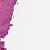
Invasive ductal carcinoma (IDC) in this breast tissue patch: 0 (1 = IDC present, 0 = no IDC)